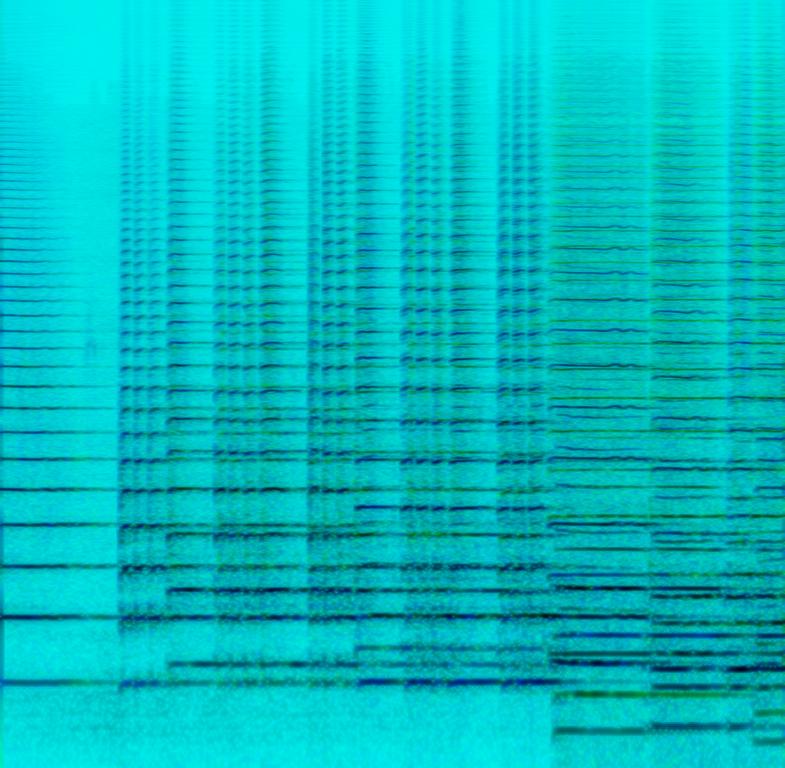
This is a classical style of music played by a brass quintet. The instruments featured include the trombone, tuba, french horn and trumpets. The motif they play is repeated, and it has a celebratory feel - as if for a big occasion.